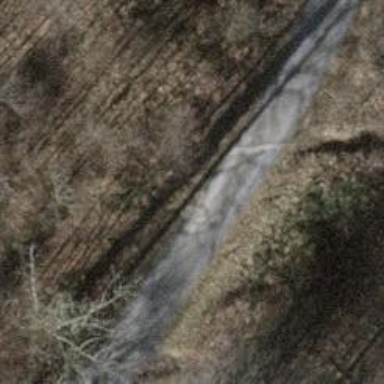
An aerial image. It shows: Compacted path.